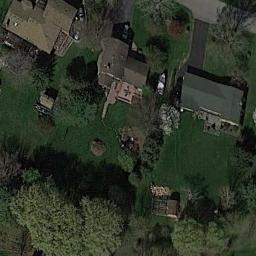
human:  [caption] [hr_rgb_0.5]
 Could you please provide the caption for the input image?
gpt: The houses in the mid-sized residential area are all white .

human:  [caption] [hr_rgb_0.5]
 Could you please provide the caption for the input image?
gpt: The medium residential area has some houses and trees on the grass .

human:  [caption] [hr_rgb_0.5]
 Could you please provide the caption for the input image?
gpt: The medium residential is on the grass next to some trees .

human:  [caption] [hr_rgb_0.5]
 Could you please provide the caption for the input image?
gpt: Many trees are in medium residential area .

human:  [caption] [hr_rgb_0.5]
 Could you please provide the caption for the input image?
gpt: There are some buildings and green trees on the medium residential area .